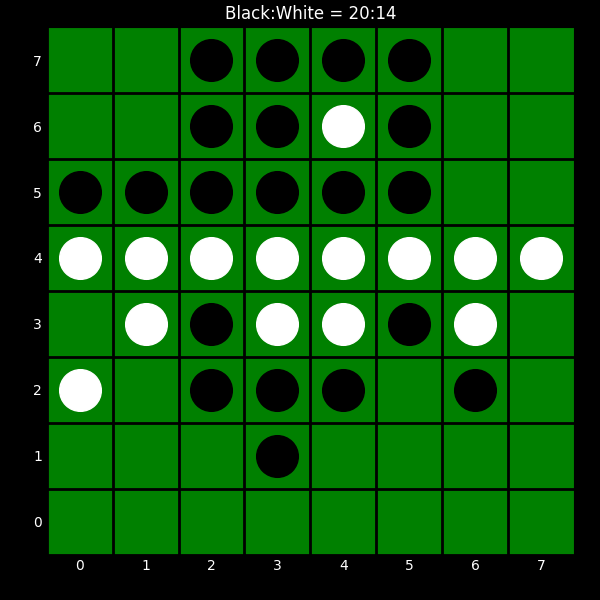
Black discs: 20
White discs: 14